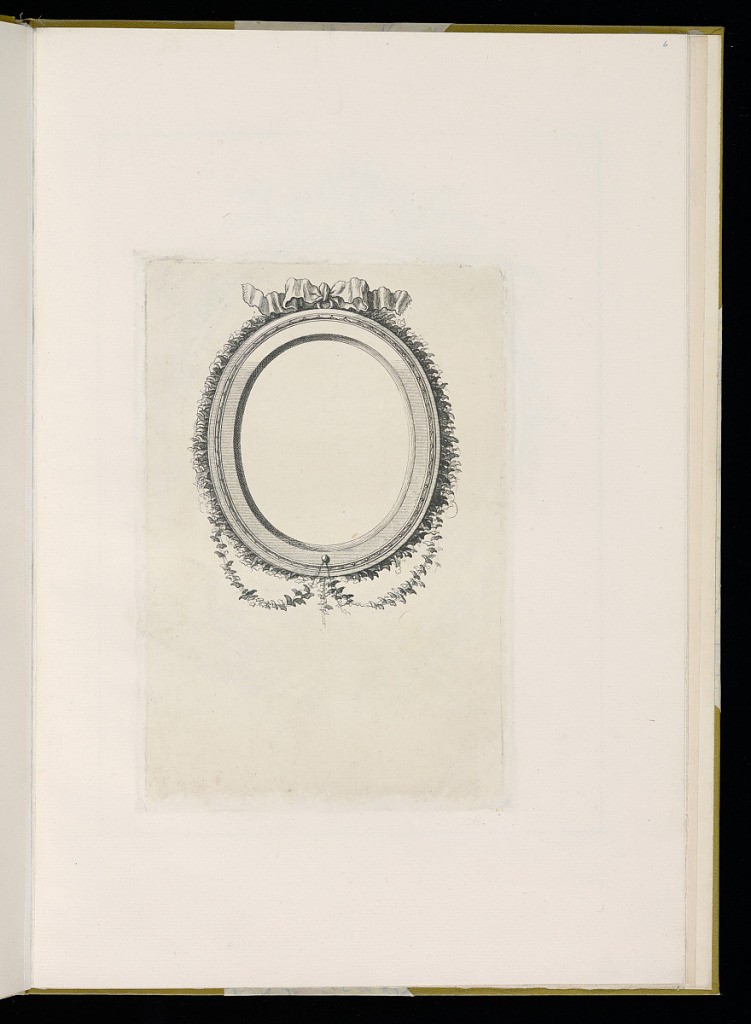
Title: Design for a Frame
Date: late 18th century
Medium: Etching on paper
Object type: Album of frames
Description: Design for an oval frame or medallion decorated with festoons of leaves and a tied ribbon above.